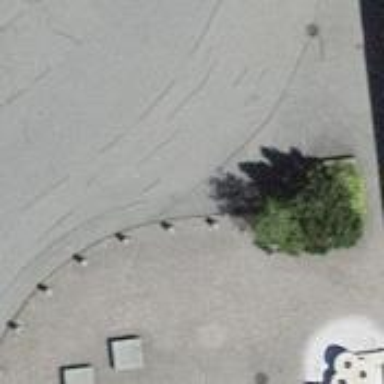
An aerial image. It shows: Bollard barrier.